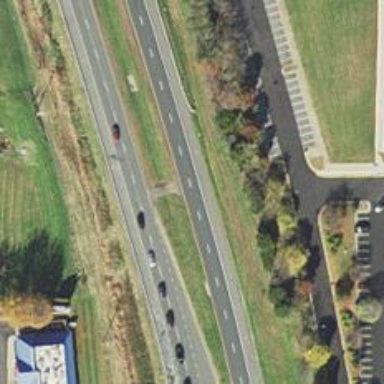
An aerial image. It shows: Expressway with asphalt surface classified as trunk highway.